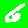
Digit: 6